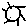
Label: sun